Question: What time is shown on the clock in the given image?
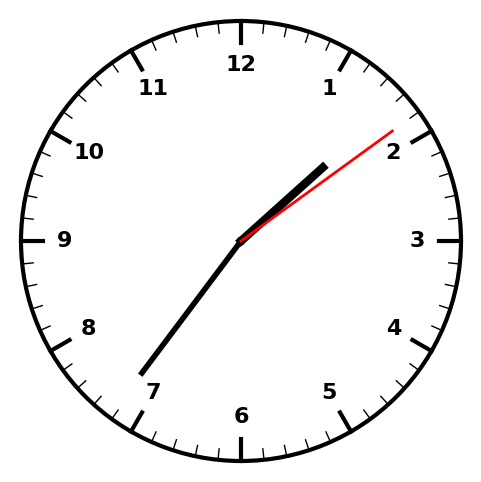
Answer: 01:36:09